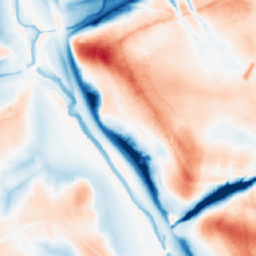
Category: multiscale
Decomposition family: dog_multiscale
Decomposition parameters: sigma_ratio: 2
n_scales: 5
base_sigma: 0.5
Upsampling method: nearest
Upsampling parameters: scale: 2
Upsampling scale: 2